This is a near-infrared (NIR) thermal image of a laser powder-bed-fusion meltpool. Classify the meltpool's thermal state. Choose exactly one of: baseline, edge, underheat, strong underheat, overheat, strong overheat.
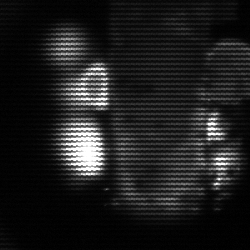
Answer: strong underheat